Question: I can't provide any input from my keyboard or from the on-screen keyboard when using keytool to generate key pair (public and private keys) and a signing certificate.
This problem occurs only when executing this command not in any other commands.
I tried using running command from .bat file but still can't provide any input.

Note: I am referring Oreilly Android Application Development 2009.pdf
Web version: <URL>
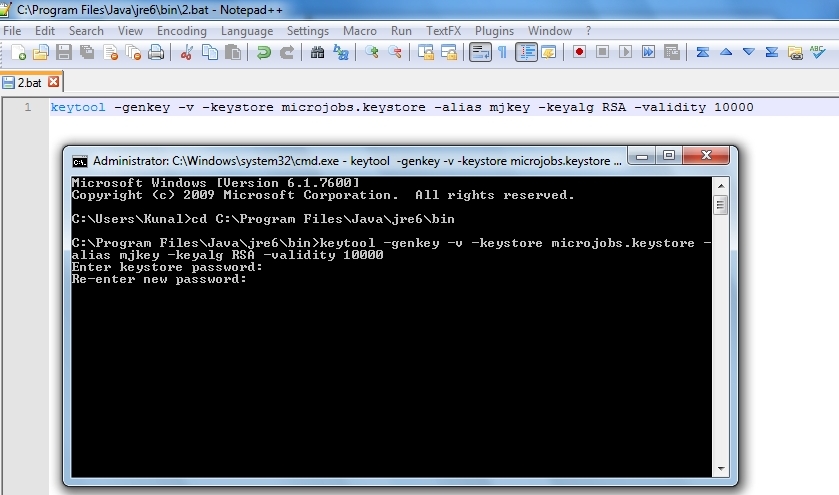
Answer: Are you sure you can't provide password? It doesn't show you any character when you type password and it is correct. Did you try print e.g. '123' as password and '456' as re-enter password? Does it say they don't match?